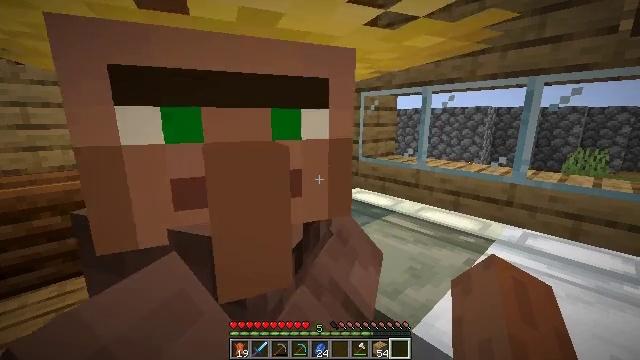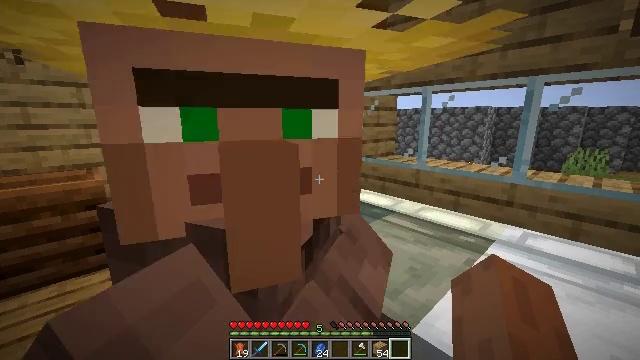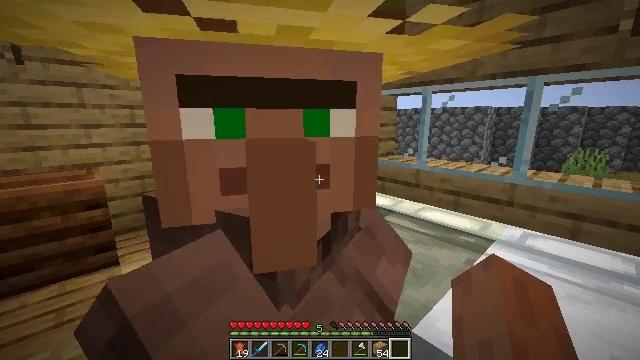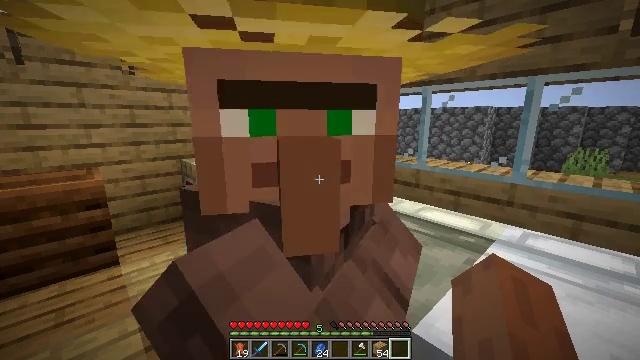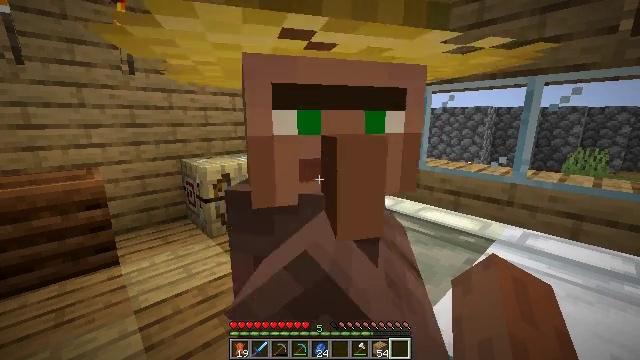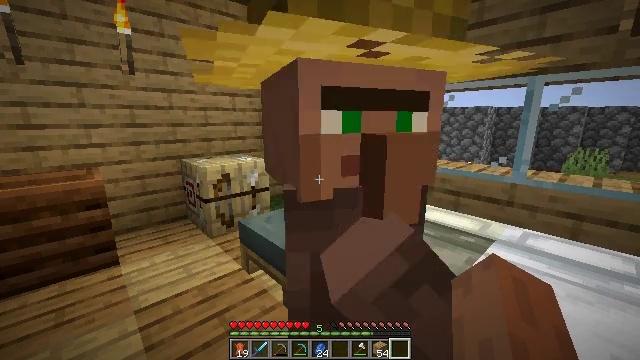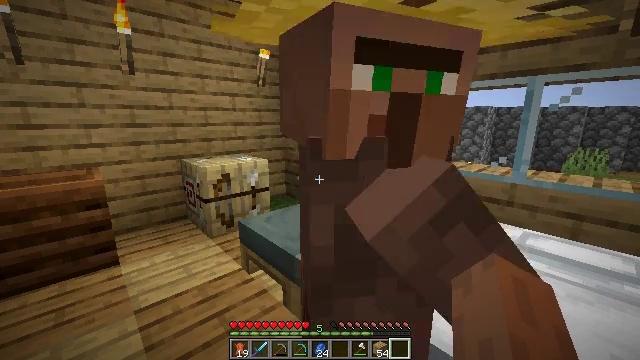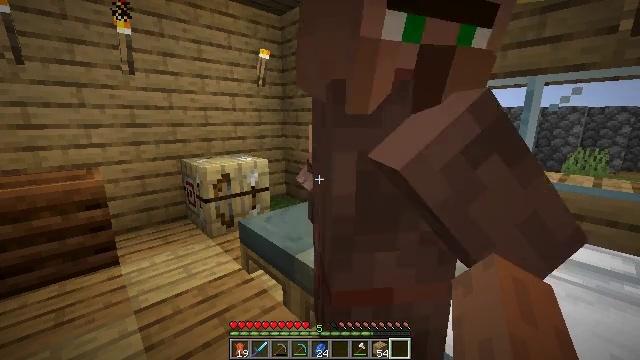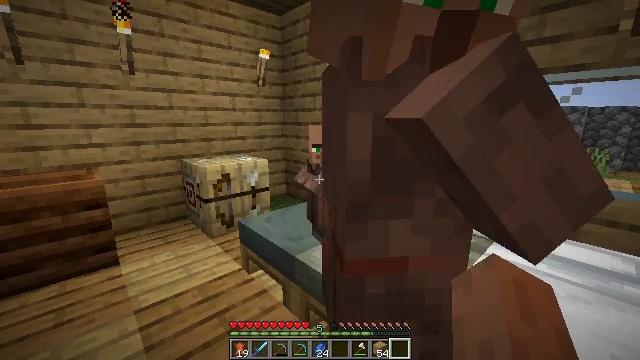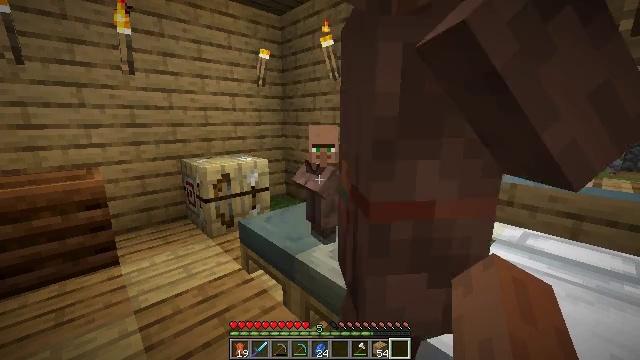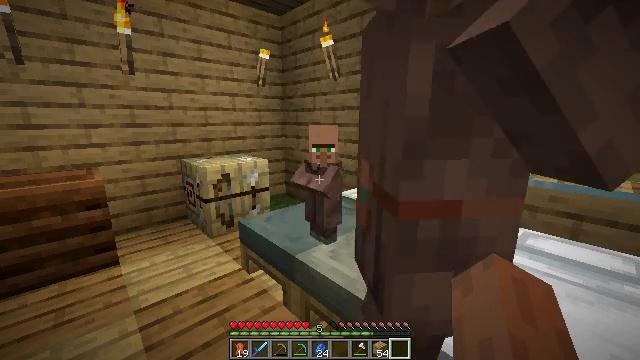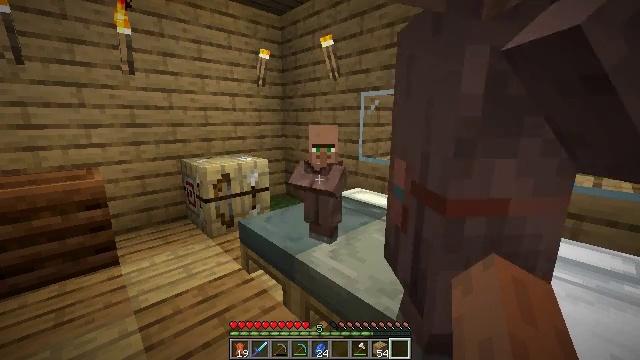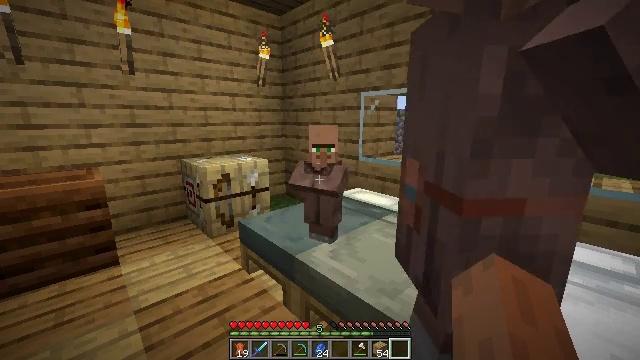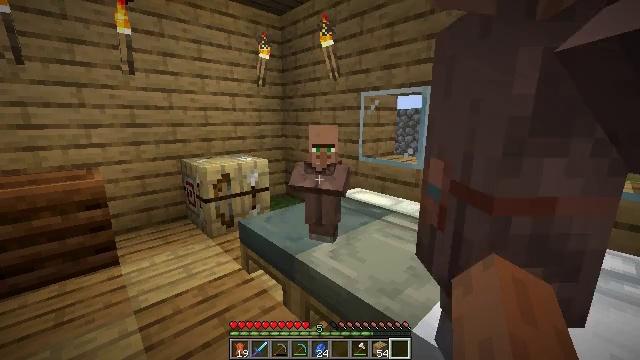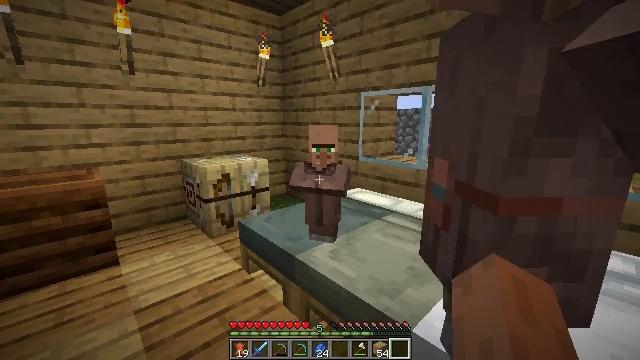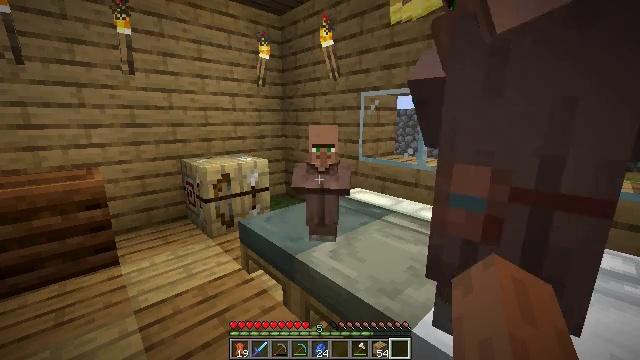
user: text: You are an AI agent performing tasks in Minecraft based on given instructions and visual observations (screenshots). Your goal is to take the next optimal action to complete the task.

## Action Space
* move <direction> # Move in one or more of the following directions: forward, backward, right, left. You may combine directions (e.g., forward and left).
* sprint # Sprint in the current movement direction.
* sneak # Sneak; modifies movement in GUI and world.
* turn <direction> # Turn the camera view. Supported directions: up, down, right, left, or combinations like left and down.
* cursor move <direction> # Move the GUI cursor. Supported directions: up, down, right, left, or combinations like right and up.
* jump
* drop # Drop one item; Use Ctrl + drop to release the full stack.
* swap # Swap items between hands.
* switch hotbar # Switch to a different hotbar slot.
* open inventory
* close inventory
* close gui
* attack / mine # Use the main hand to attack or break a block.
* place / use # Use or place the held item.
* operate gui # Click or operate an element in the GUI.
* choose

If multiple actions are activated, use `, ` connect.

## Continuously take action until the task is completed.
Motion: motion action
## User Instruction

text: Attack the bookshelf to recycle it.
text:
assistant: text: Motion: no_op
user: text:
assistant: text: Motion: no_op
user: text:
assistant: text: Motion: no_op
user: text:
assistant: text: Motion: no_op
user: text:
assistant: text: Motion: no_op
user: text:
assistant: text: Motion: no_op
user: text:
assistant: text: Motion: no_op
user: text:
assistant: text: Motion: no_op
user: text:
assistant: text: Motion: no_op
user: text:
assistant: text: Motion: no_op
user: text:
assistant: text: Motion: no_op
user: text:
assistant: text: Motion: no_op
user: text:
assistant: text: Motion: no_op
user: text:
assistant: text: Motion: no_op
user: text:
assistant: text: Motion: no_op
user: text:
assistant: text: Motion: no_op
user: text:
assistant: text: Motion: no_op
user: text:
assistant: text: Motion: no_op
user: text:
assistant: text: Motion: no_op
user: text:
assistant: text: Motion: no_op
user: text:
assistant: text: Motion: no_op
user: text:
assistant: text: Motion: no_op
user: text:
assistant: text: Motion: no_op
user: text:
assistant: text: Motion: no_op
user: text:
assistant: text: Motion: no_op
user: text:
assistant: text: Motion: no_op
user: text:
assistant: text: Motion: no_op
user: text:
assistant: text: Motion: no_op
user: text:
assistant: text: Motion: no_op
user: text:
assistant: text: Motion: no_op